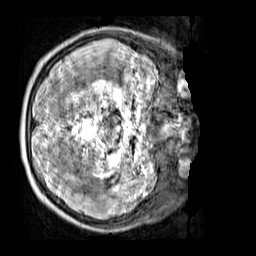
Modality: T2w
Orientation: axial
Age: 10
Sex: female
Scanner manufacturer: siemens
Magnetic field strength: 3 T
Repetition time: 3.2 s
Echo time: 0.408 s